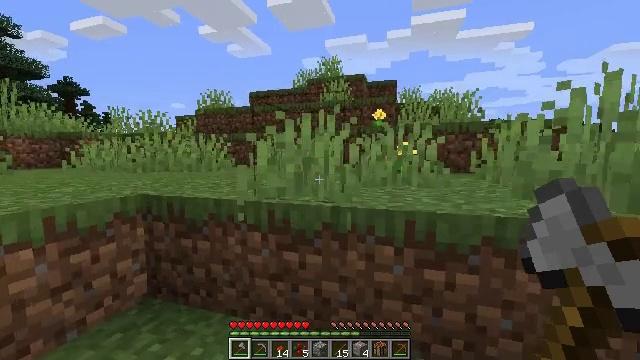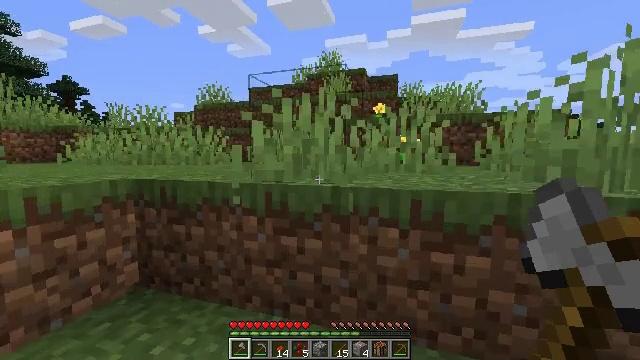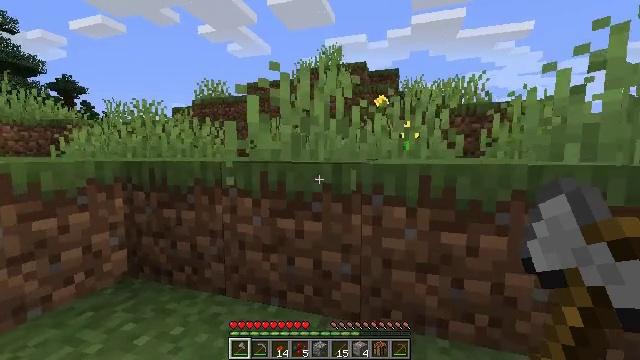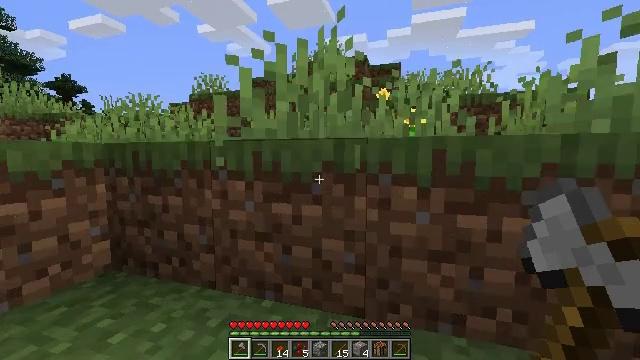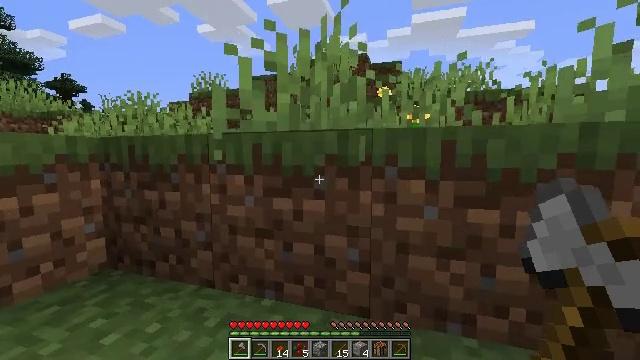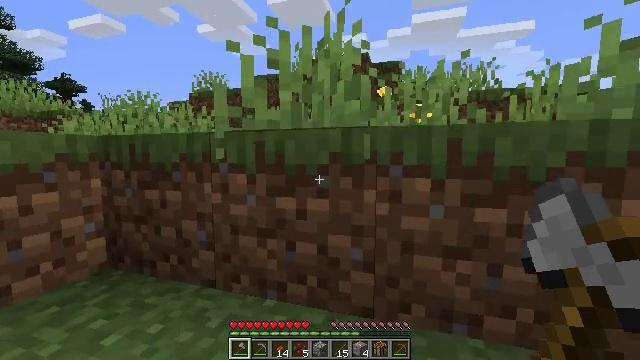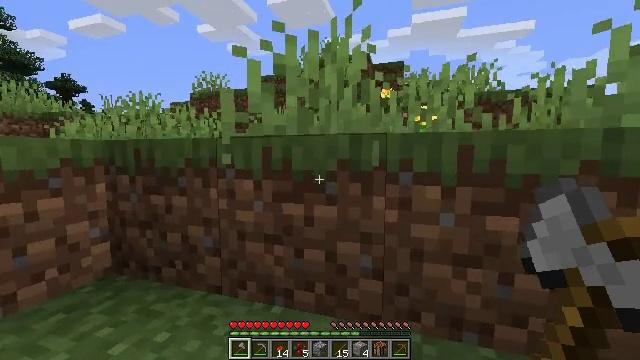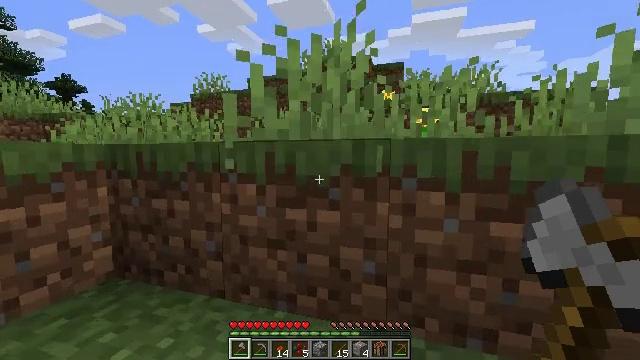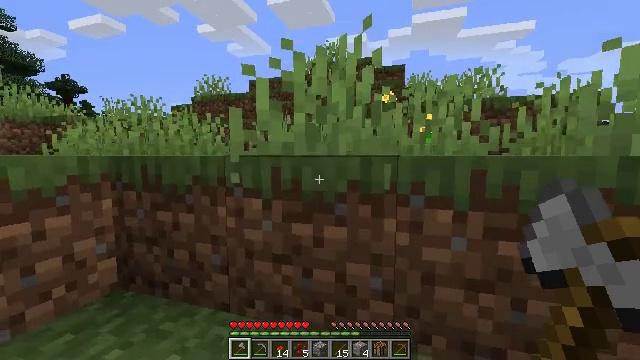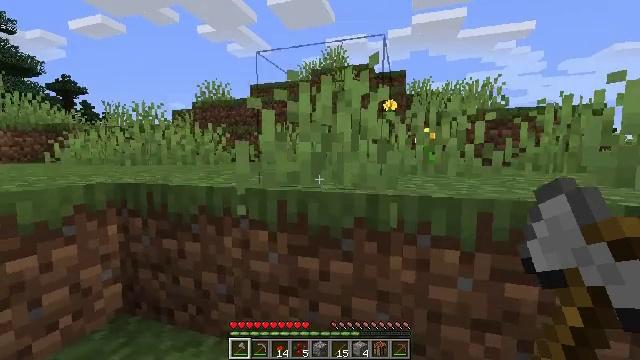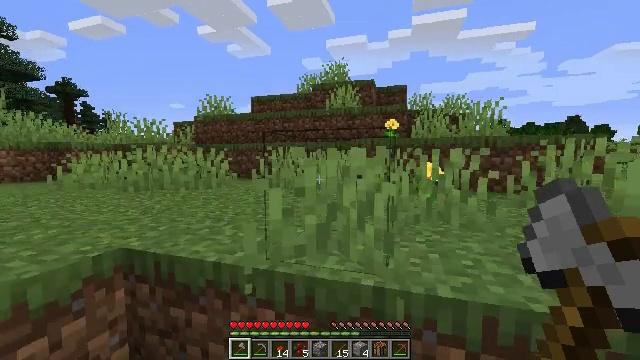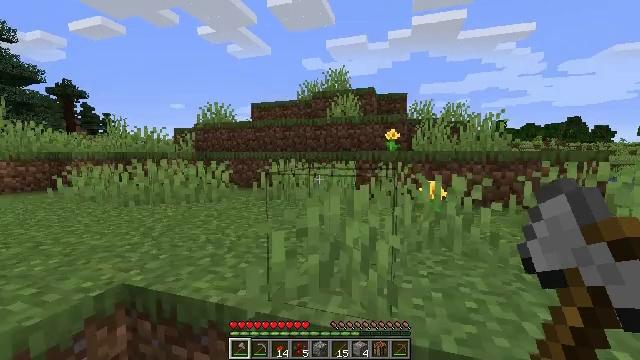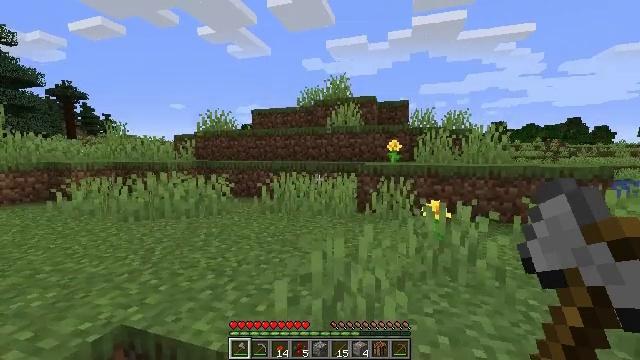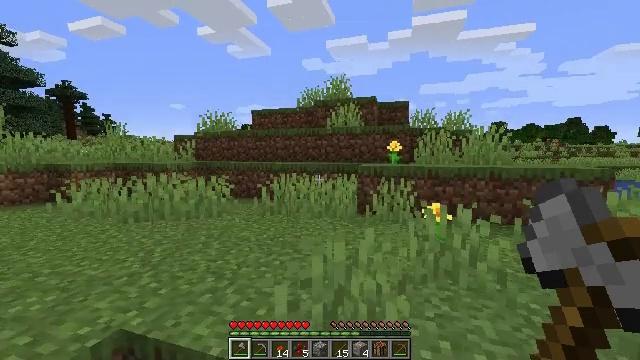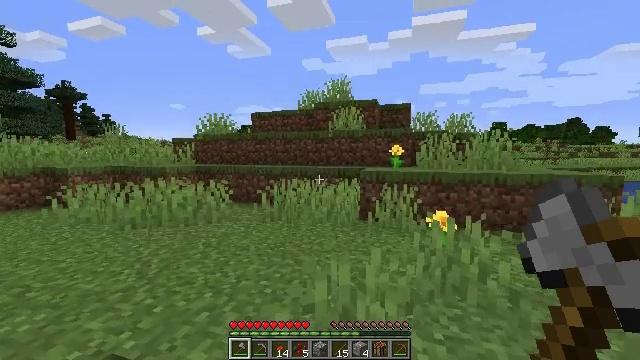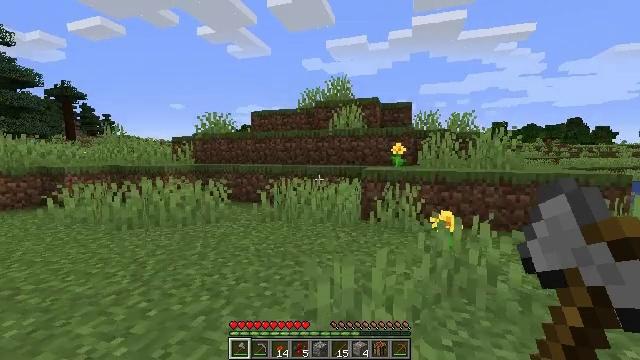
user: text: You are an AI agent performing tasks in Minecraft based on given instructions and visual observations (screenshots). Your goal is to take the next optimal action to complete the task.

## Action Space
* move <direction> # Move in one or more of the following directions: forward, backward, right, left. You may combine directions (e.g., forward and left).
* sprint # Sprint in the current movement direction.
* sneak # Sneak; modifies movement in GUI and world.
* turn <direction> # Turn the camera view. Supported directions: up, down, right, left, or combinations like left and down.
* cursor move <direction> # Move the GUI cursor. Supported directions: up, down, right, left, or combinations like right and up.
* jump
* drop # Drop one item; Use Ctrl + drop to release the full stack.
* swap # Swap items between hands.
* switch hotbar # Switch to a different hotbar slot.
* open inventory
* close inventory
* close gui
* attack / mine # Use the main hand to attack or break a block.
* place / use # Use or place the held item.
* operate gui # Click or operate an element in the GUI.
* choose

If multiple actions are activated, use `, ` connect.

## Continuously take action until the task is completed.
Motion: motion action
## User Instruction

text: Gather dandelions in the field.
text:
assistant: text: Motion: move forward, jump
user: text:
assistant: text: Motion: move forward, jump
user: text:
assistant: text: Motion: move forward, jump
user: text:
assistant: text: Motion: move forward, jump
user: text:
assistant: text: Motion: move forward, jump
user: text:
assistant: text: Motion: move forward, jump
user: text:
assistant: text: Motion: move forward, jump
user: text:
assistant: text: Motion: move forward, jump
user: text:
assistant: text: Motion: move forward, jump
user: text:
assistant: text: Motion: move forward, jump
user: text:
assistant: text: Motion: move forward
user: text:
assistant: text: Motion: move forward
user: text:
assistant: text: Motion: move forward
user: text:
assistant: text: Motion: move forward
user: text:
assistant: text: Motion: move forward
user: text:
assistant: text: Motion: move forward
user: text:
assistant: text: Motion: move forward, jump
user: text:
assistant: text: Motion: move forward, jump
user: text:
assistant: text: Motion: move forward, jump
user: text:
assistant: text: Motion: move forward, jump
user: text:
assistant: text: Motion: move forward
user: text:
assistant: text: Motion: move forward, turn right
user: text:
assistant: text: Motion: turn right and down
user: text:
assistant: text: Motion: turn right
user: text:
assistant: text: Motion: move forward, turn right
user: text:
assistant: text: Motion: move forward
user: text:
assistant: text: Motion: move forward
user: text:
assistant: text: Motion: no_op
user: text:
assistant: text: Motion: move forward
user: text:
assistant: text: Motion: move forward